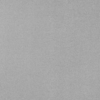
Label: dusty